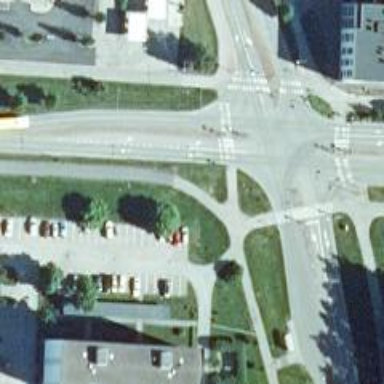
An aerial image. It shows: Crossing with island in the road.